Question: I'm trying to create a borderless win forms app.
Here's the steps on how I managed to make something really simple that does what I want:
- -
Here is the image of what I've done so far:

When I run the application, I wonder why I can't move the window or the app around the screen.
Any ideas on how I can get through with this problem?
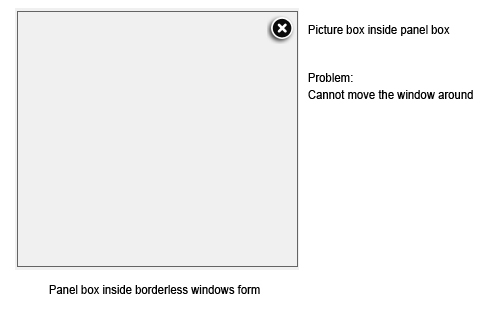
Answer: The example code and project are written in VB.Net but this solved this problem for me after doing a bit of reading on comparing keywords between the two languages I had the code written for C#.
<URL>
It also solves the resizing issue as well if you're interested.
Also, here is the website I used to read about converting VB to C#.
<URL>